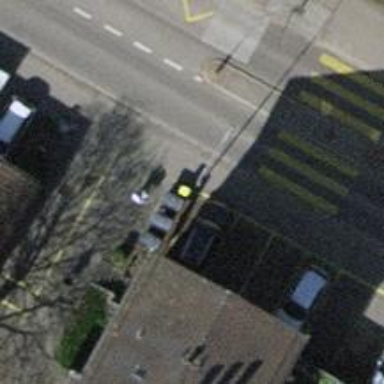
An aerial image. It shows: Post box is visible.